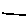
Label: line